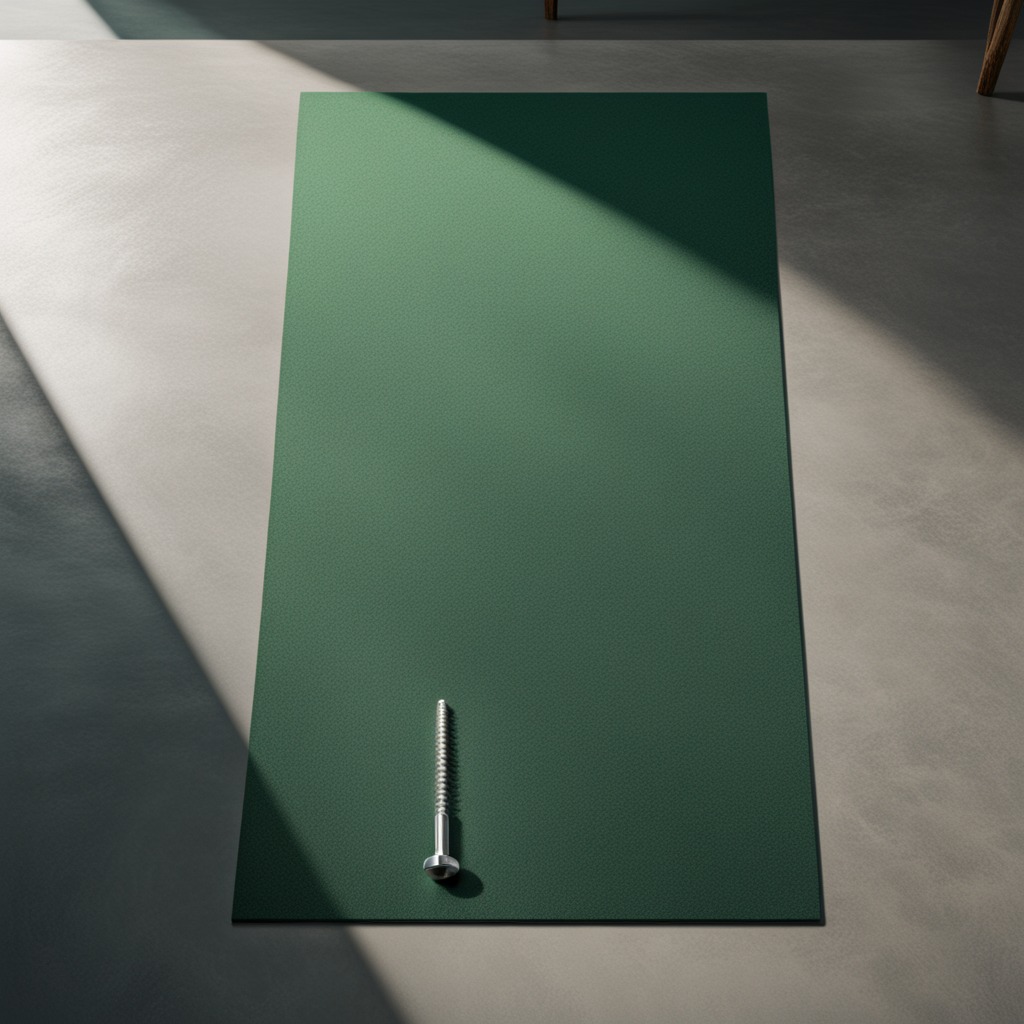
A metal screw lies on the tabletop.